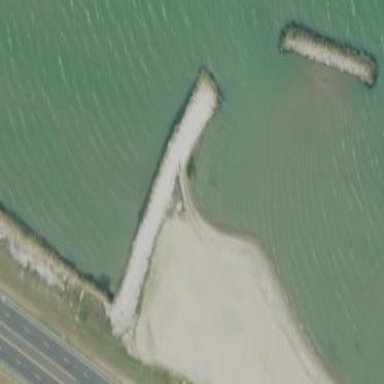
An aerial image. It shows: Breakwater structure.